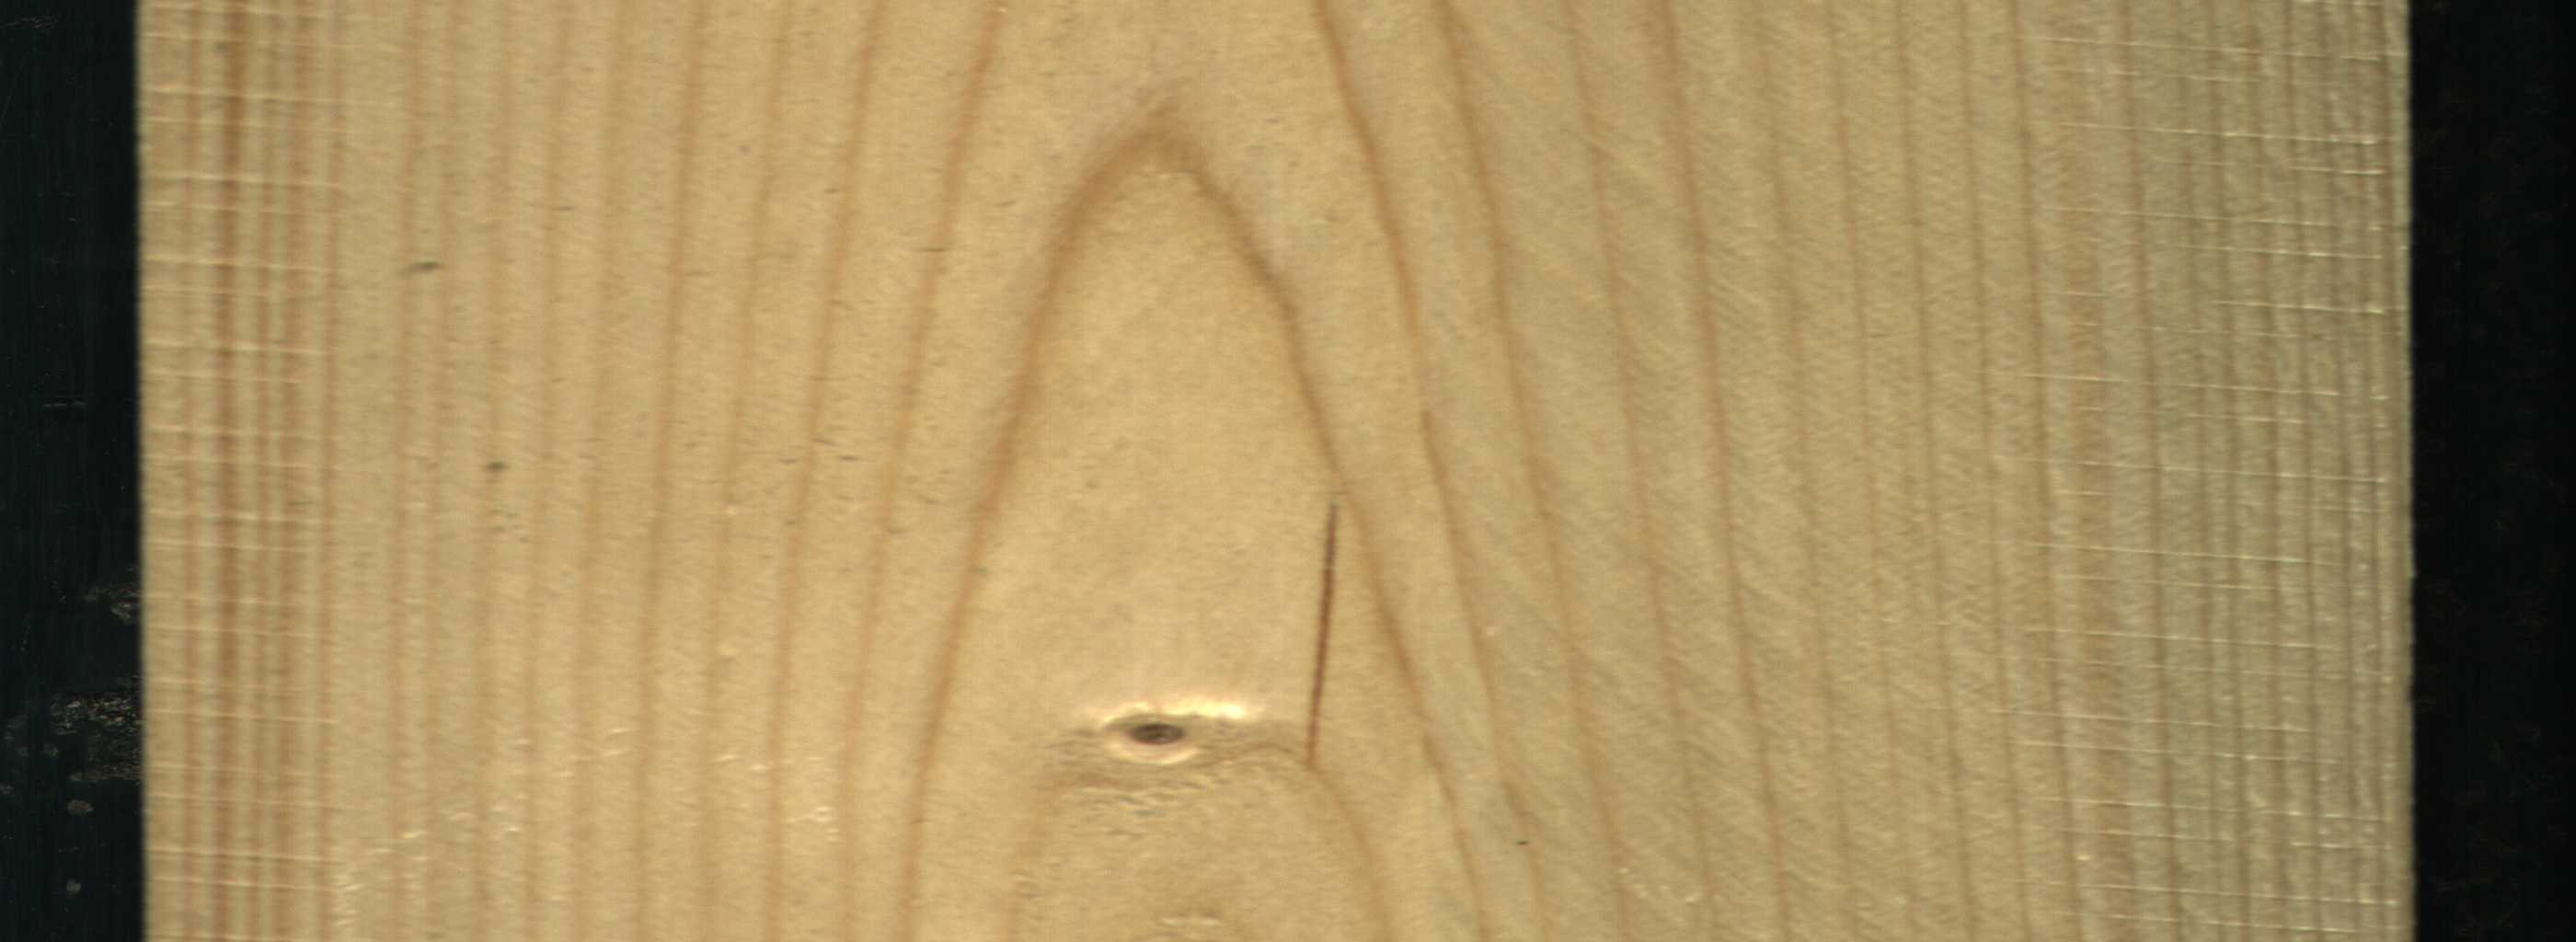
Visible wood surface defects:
resin
Live_Knot